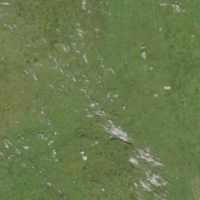
EUNIS habitat code: 26
Species observed at this site:
Marmota marmota